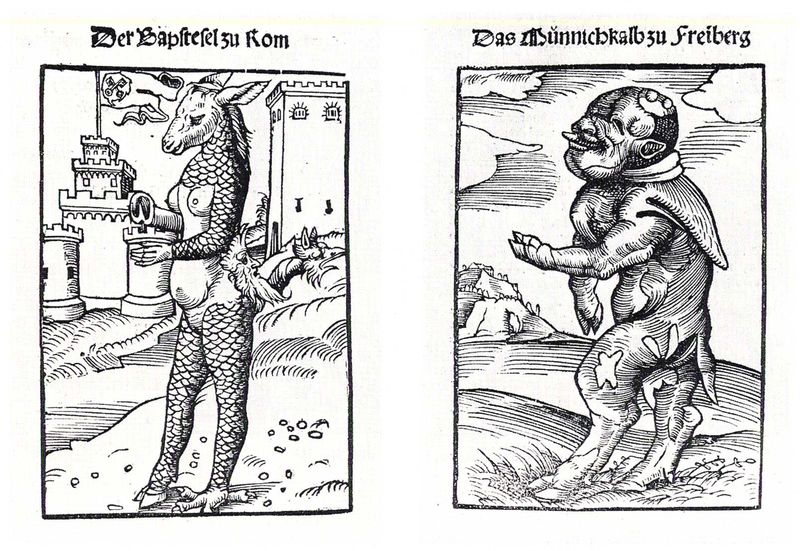
Titel: Der Bapstesel ... Das Münntchkalb
Künstler: Lucas d.Ä. Cranach
Institution: (Seriendruck)
Schlagwörter: berg, hand, himmel, kopf, körper, nackt, weiß, wolken, landschaft, stadt, brust, busen, fenster, finger, frau, grau, ohr, schwarz, skizze, zeichnung, haus, schloss, tier, tiere, wolke, architektur, federn, gesicht, rahmen, stehen, steine, bild, hände, erde, hügel, boden, land, stehend, ohren, esel, pferd, schuppen, turm, beine, huf, hufe, schwanz, bein, brüste, holzschnitt, schrift, papier, bogen, fahnen, italien, zwei, fahne, mauer, grafik, graphik, banner, papst, karikatur, pfoten, bauch, gestalt, zinnen, wei, schwein, buch, burg, türme, druck, schnitt, druckgrafik, schraffur, stich, titel, humor, illustration, karrikatur, schwarzweiß, text, beschriftung, überschrift, krallen, dämon, gestalten, rom, wappen, pfote, schnauze, teufel, maul, zunge, mischwesen, fabelwesen, mönch, vatikan, kralle, schlüssel, hörner, huhn, kupferstich, ziege, ungeheuer, flugblatt, drache, schlösser, burgen, kalb, drucke, zinne, fratze, monster, untier, schuppe, zeichnungen, vergleich, schwarzwei, reformation, bestie, paarhufe, tierformen, überschriften, karikaturen, eselkopf, eselskopf, bögel, engelsburg, freiburg, propaganda, hühnerfuß, teufelin, antichrist, nashorn, bapstesel, eselei, freiberg, mönchskalb, papstesel, tierattribute, tierattritbute, verballhornung, hure babylon, tinnen, bestiarium, breiberg, fufe, drahen, drahcne, belzlebug, belzlebub, druckgraphiki, abgötterei, monder, bilder zeichnung